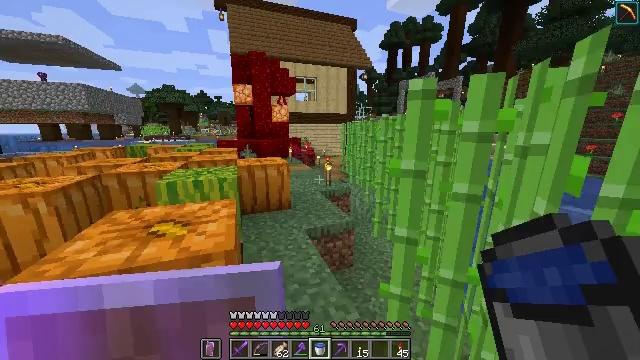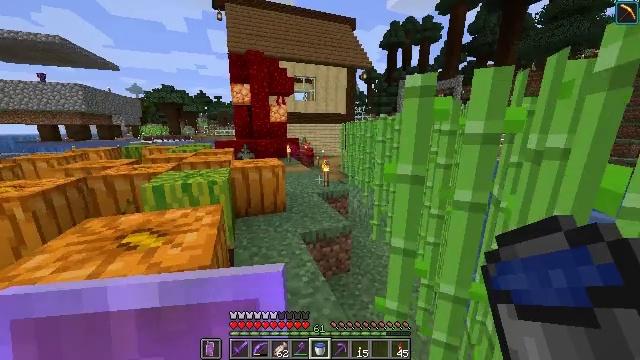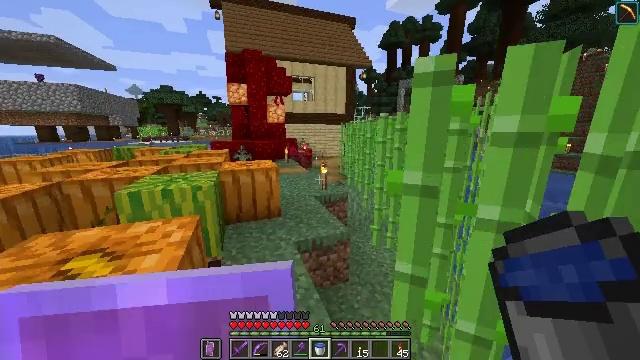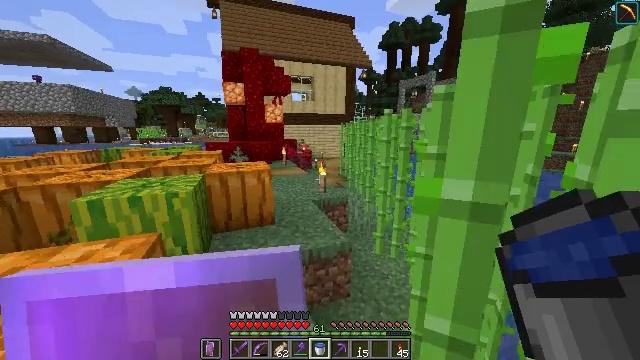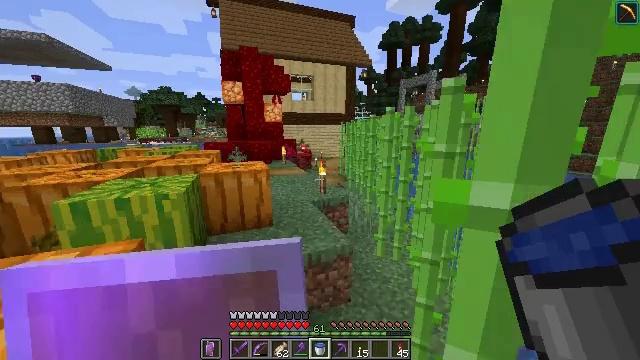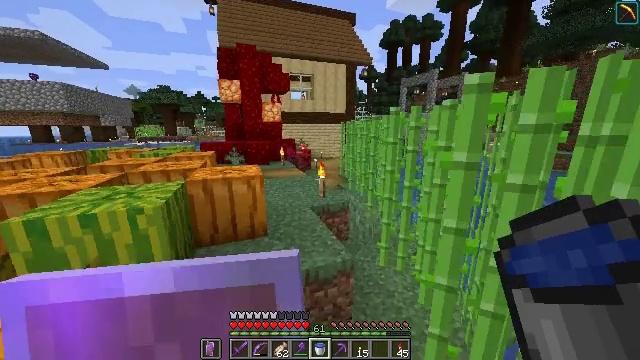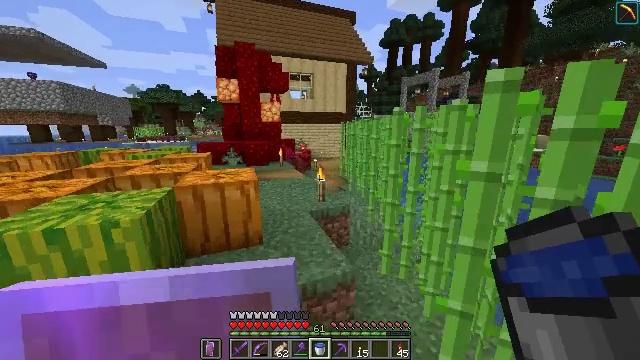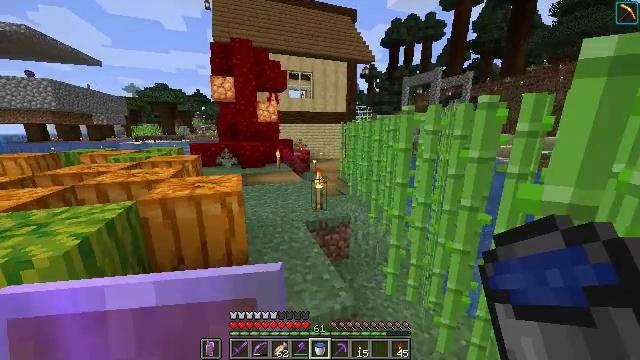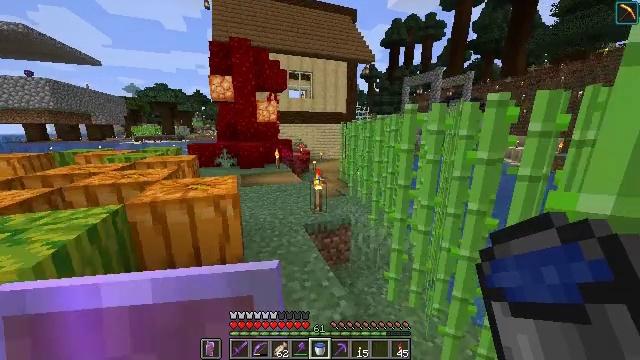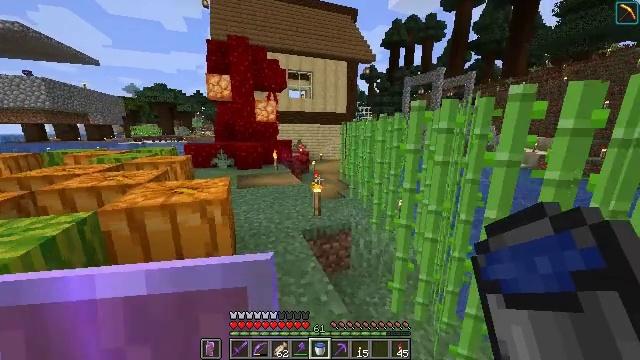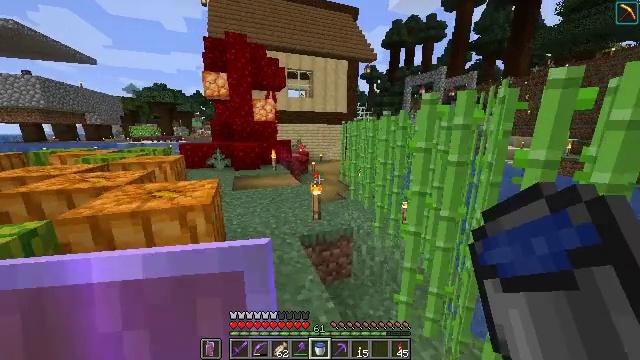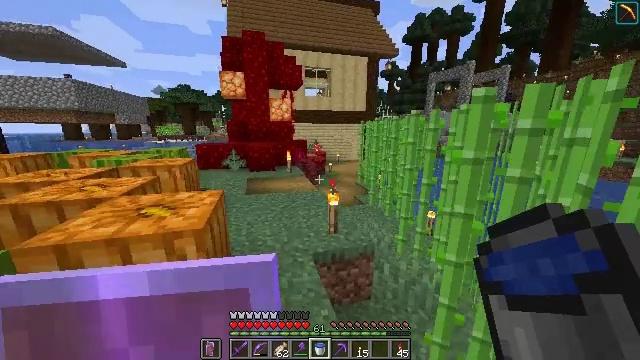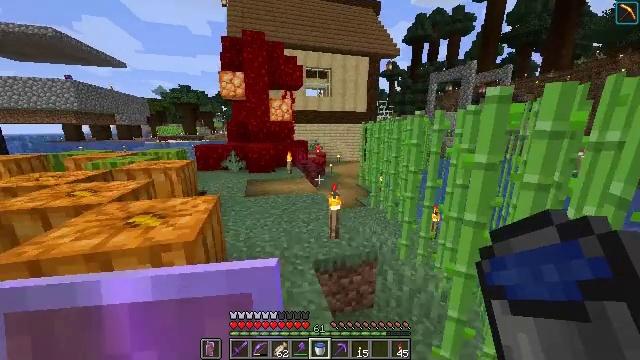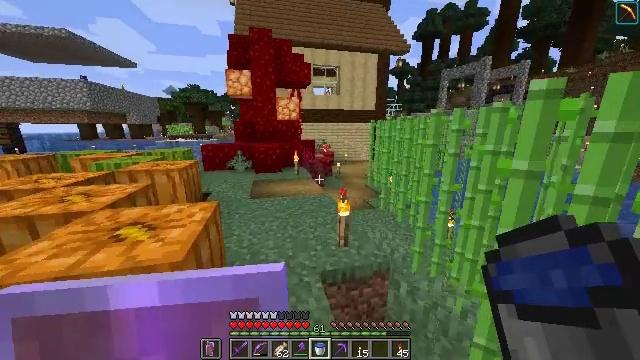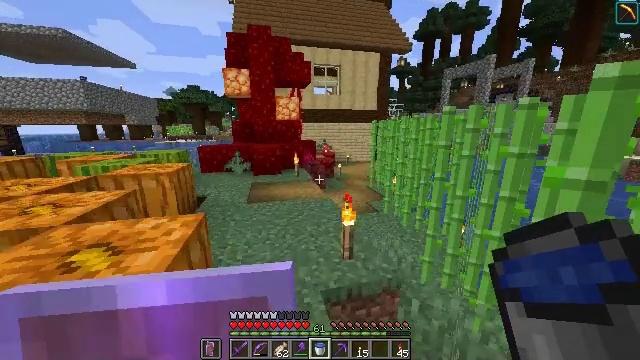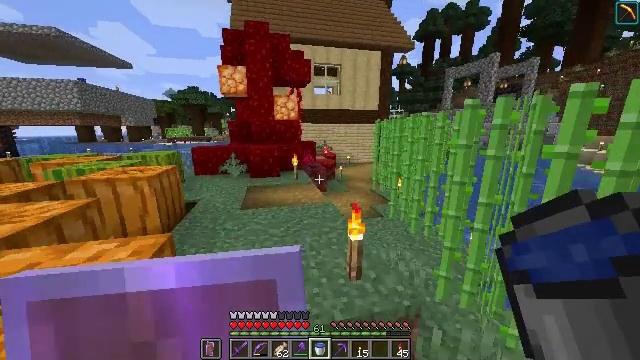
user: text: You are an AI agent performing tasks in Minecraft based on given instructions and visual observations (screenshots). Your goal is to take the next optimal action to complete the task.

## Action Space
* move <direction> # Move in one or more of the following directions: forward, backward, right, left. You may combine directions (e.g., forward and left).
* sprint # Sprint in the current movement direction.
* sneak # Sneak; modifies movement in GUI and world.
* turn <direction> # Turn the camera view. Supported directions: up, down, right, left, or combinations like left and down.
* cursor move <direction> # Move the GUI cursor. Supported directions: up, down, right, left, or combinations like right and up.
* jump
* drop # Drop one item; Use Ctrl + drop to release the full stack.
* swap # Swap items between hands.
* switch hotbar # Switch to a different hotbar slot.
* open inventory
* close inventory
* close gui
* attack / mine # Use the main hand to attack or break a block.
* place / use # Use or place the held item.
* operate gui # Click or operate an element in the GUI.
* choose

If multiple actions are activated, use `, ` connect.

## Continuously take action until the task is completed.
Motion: motion action
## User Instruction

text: Collect the ladder block.
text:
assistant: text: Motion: move forward, sprint
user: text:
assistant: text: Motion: move forward, sprint
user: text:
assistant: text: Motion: move forward, sprint
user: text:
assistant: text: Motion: move forward, sprint
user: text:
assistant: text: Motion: move forward, sprint
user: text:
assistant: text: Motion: move forward, sprint
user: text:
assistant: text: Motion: move forward, sprint
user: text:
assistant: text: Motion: move forward, sprint
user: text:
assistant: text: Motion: move forward, sprint
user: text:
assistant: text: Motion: move forward, sprint
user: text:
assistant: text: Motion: move forward, sprint, turn left
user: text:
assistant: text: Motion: move forward, sprint
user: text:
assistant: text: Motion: move forward, sprint, turn left
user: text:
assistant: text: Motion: move forward, sprint
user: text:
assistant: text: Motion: move forward, sprint
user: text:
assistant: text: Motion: move forward, sprint
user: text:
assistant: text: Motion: move forward, sprint
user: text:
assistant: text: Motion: move forward, sprint
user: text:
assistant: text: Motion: move forward, sprint
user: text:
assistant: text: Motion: move forward, sprint
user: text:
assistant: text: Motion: move forward, sprint
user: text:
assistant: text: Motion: move forward, sprint
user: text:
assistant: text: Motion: move forward, sprint
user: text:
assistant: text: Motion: move forward, sprint, turn right
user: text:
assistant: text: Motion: move forward, sprint, turn right and down
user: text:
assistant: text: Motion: move forward, sprint, turn right
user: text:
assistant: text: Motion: move forward, sprint
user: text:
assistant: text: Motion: move forward, sprint
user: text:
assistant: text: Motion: move forward, sprint
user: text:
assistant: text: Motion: move forward, sprint